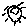
Label: sun